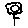
Label: flower